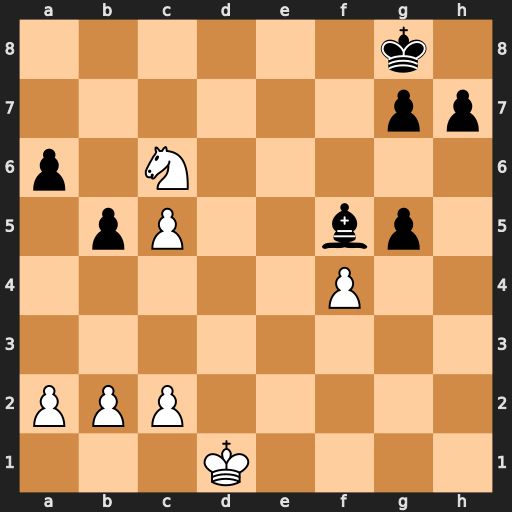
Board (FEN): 6k1/6pp/p1N5/1pP2bp1/5P2/8/PPP5/3K4
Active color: w
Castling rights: -
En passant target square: -
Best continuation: Ne7+ Kf7 Nxf5